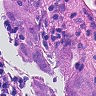
Metastatic tissue present: yes